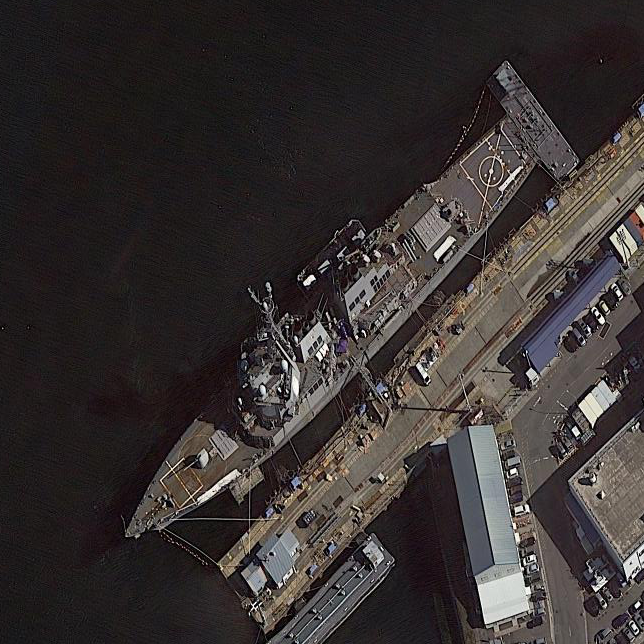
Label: Arleigh_Burke-class_destroyer